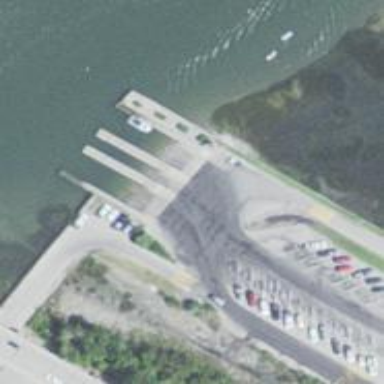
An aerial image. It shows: Slipway on service road designed for leisure land access.